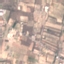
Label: PermanentCrop